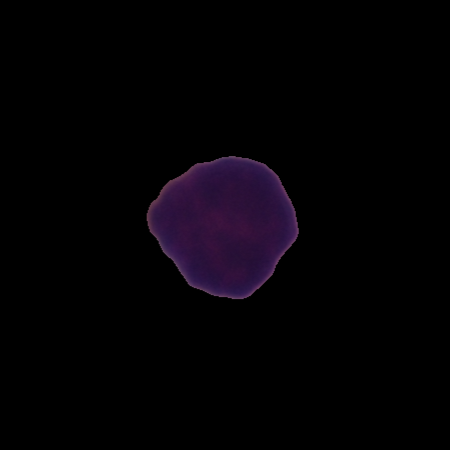
Label: healthy